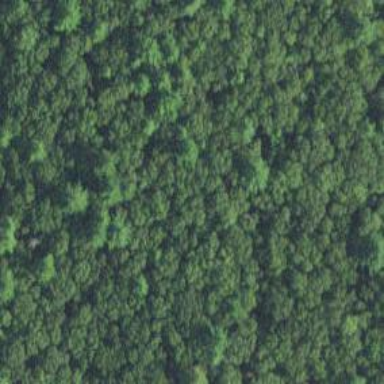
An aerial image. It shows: Variety of mixed leaves.